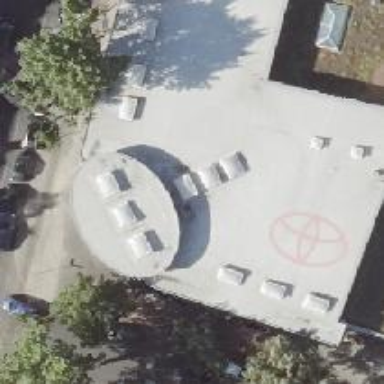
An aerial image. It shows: Car shop that offers dealer and repair services.